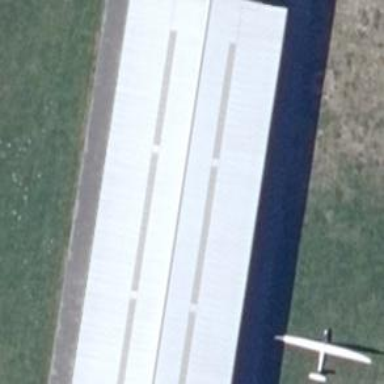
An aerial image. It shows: Hangar building at airport.